Question: I would like to make a preference bundle for my jailbreak tweak.
I successfully made a preference bundle with a switch that works.
But I would like a setting to choose color.
Example:
'''
Blue
Color > Yellow
Green
'''
So if I click on , it would bring me to another screen which ask me to choose either "", "" or ""
I have looked at tutorials on the net, and I think this is a 'PSLinkList'.
But I want my tweak to read the plist and record what color is chosen.
I think it would read the 'validValues' of the 'PSLinkList', am I right?
But what code would I use to read the plist?
: Nate helped me with adding the PSListcontroller but I met one problem:

Here is my plist
<URL>
'''
<?xml version="1.0" encoding="UTF-8"?>
<!DOCTYPE plist PUBLIC "-//Apple//DTD PLIST 1.0//EN" "http://www.apple.com/DTDs/PropertyList-1.0.dtd">
<plist version="1.0">
<dict>
<key>items</key>
<array>
<dict>
<key>cell</key>
<string>PSGroupCell</string>
<key>label</key>
<string>Main</string>
</dict>
<dict>
<key>cell</key>
<string>PSSwitchCell</string>
<key>default</key>
<true/>
<key>defaults</key>
<string>com.junyi00.prefs</string>
<key>key</key>
<string>enabled</string>
<key>label</key>
<string>Enable</string>
</dict>
<dict>
<key>cell</key>
<string>PSGroupCell</string>
<key>label</key>
<string>Colors</string>
</dict>
<dict>
<key>cell</key>
<string>PSListLinkCell</string>
<key>defaults</key>
<string>com.junyi00.prefs</string>
<key>detail</key>
<string>PSListItemsController</string>
<key>key</key>
<string>color</string>
<key>label</key>
<string>Color</string>
<key>validTitles</key>
<array>
<string>Default</string>
<string>Random</string>
<string>Yellow</string>
<string>Blue</string>
<string>Red</string>
<string>Green</string>
</array>
<key>validValues</key>
<array>
<string>Default</string>
<string>Random</string>
<string>Yellow</string>
<string>Blue</string>
<string>Red</string>
<string>Green</string>
</array>
</dict>
</array>
<key>title</key>
<string>Flash Color</string>
</dict>
</plist>
'''
Help me with this?
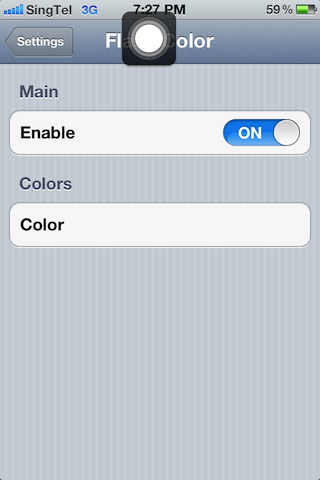
Answer: Take a look <URL>
In your case, I think the 'MyAppName.plist' should contain something like this:
'''
<key>items</key>
<array>
<dict>
<key>cell</key>
<string>PSLinkListCell</string>
<key>defaults</key>
<string>com.mycompany.MyAppName</string>
<key>detail</key>
<string>PSListItemsController</string>
<key>key</key>
<string>color_pref</string>
<key>label</key>
<string>Color</string>
<key>validTitles</key>
<array>
<string>Blue</string>
<string>Yellow</string>
<string>Green</string>
</array>
<key>validValues</key>
<array>
<string>Blue</string>
<string>Yellow</string>
<string>Green</string>
</array>
</dict>
</array>
'''
Which could then be read in by your code like this:
'''
#define PLIST_FILENAME @"/var/mobile/Library/Preferences/com.mycompany.MyAppName.plist"
#define COLOR_PREF @"color_pref"
// an ivar
NSMutableDictionary* preferences;
- (void) initializePreferences {
NSFileManager* fileManager = [NSFileManager defaultManager];
// initialize the preferences
if (![fileManager fileExistsAtPath: PLIST_FILENAME]) {
// make sure the user settings have default values assigned
NSDictionary* defaultPrefs = [[NSDictionary alloc] initWithObjectsAndKeys:
@"Yellow", COLOR_PREF,
nil];
preferences = [[NSMutableDictionary alloc] initWithDictionary: defaultPrefs];
[preferences writeToFile: PLIST_FILENAME atomically: YES];
} else {
preferences = [[NSMutableDictionary alloc] initWithContentsOfFile: PLIST_FILENAME];
}
}
- (NSString*) colorPref {
return [preferences valueForKey: COLOR_PREF];
}
'''
I've skipped over some steps here, as it sounds like you're familiar with <URL>. If this doesn't work for you, post a comment asking for clarification.